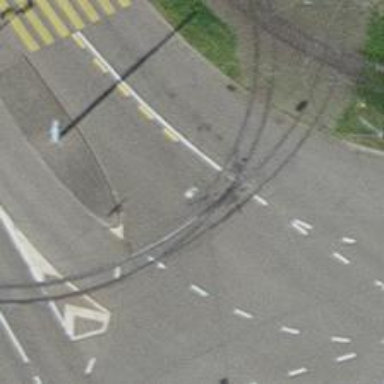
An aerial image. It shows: Tram level crossing on railway.